Question: As a newcomer to PHP, I need to get $_SESSION variables working as part of a larger project. I am finding that the I cannot transfer data between .php files using $_SESSION variables. I Googled for similar problems and found this solved problem.<URL>
I reduced my code to the exact same as the solution to the problem, but it still exists. I have
'''
<?php
session_start();
$_SESSION['test']="TEST SESSION TEXT";
header('location:sessreceive.php');
?>
'''
'''
<?php session_start();
echo $_SESSION['test'];
?>
'''
I have cookies enabled and it is the same in Firefox and IE. The site I'm accessing is a Raspberry Pi on my home network. It is running Apache2 under a Linux version. The session part of my php.ini is

Could anyone please suggest what might be wrong, as I get no output in sessreceive.php?
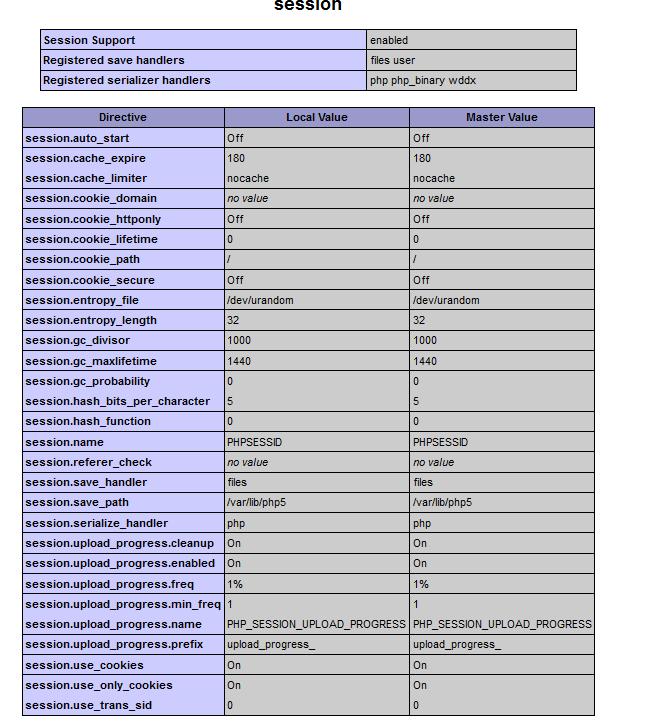
Answer: Make sure that the 'session.save_path' exists. Sometimes that is the problem.